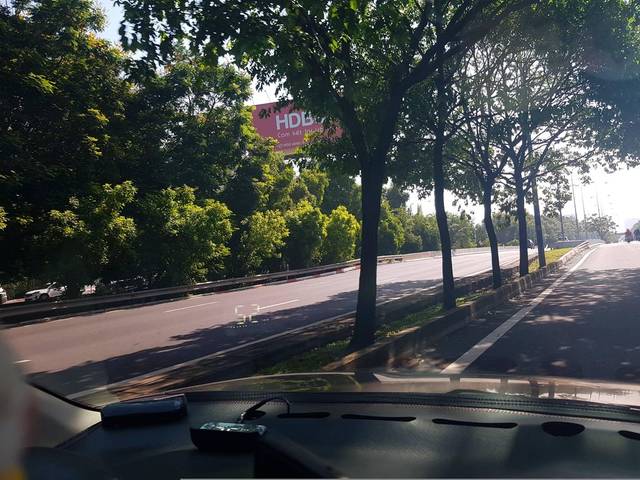
Region: Vietnam
Coordinates: 10.774, 106.724